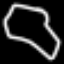
Label: octagon